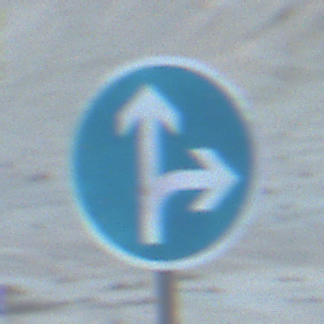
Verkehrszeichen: VorgeschriebeneFahrtrichtungGeradeausOderRechts
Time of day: SunriseSunset
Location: Outdoor (Beach)
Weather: PartlyCloudy
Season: NotSpecified
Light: Natural